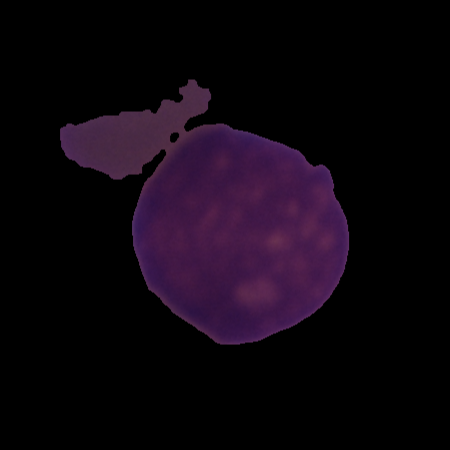
Label: cancer